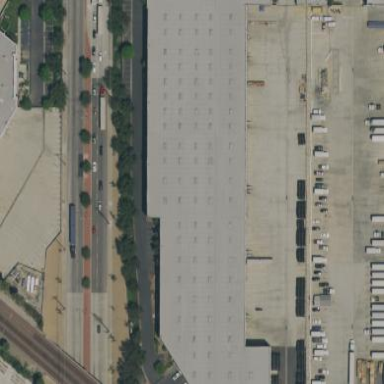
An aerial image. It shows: Warehouse.